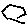
Label: hexagon